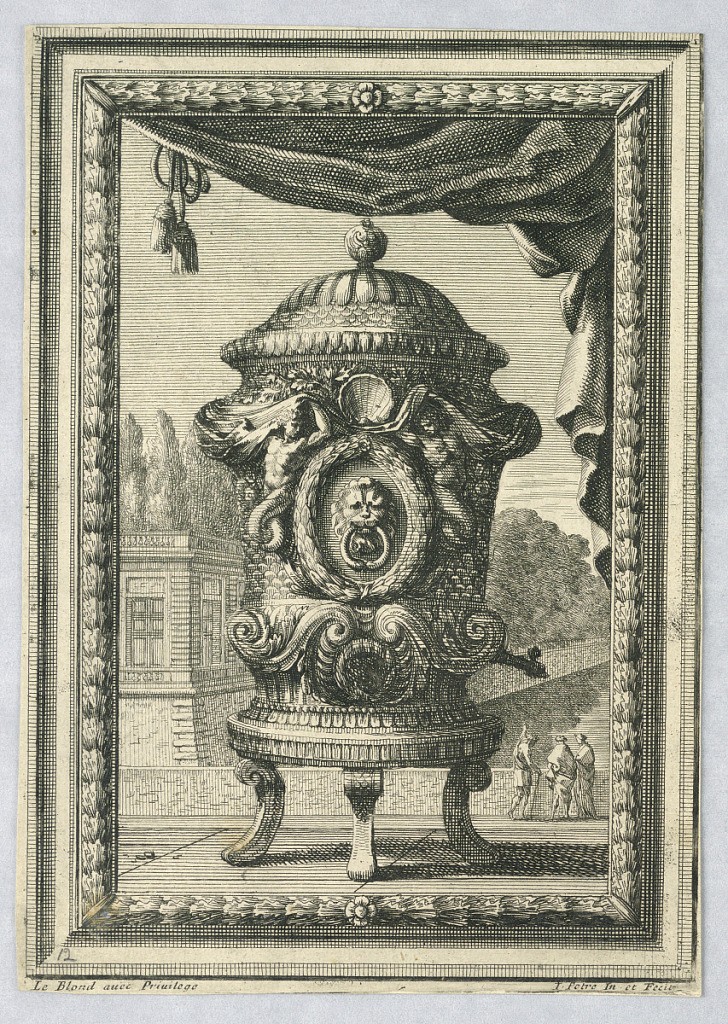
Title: Design for an Urn
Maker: Jean Le Pautre, French, 1618–1682
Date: ca. 1650
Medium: Etching on paper
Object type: Print
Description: An urn upon feet and with a facuet at right, stands on a bridge on the distant rear parapet of which three men gaze at the water and a park. A curtain is in the right top corner. In a frame.